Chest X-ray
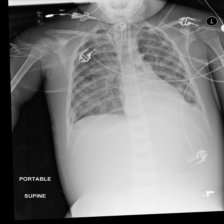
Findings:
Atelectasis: negative
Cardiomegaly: negative
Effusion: positive
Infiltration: negative
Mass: negative
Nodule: negative
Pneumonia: negative
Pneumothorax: negative
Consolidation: positive
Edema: negative
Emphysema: negative
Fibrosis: negative
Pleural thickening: negative
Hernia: negative